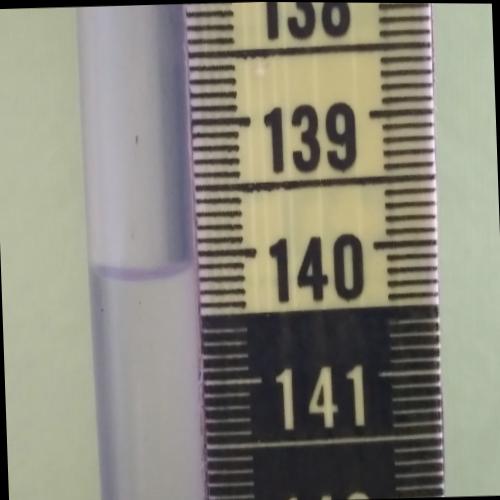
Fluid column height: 140.2 cm